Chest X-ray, AP view. Patient: 59 years old, sex M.
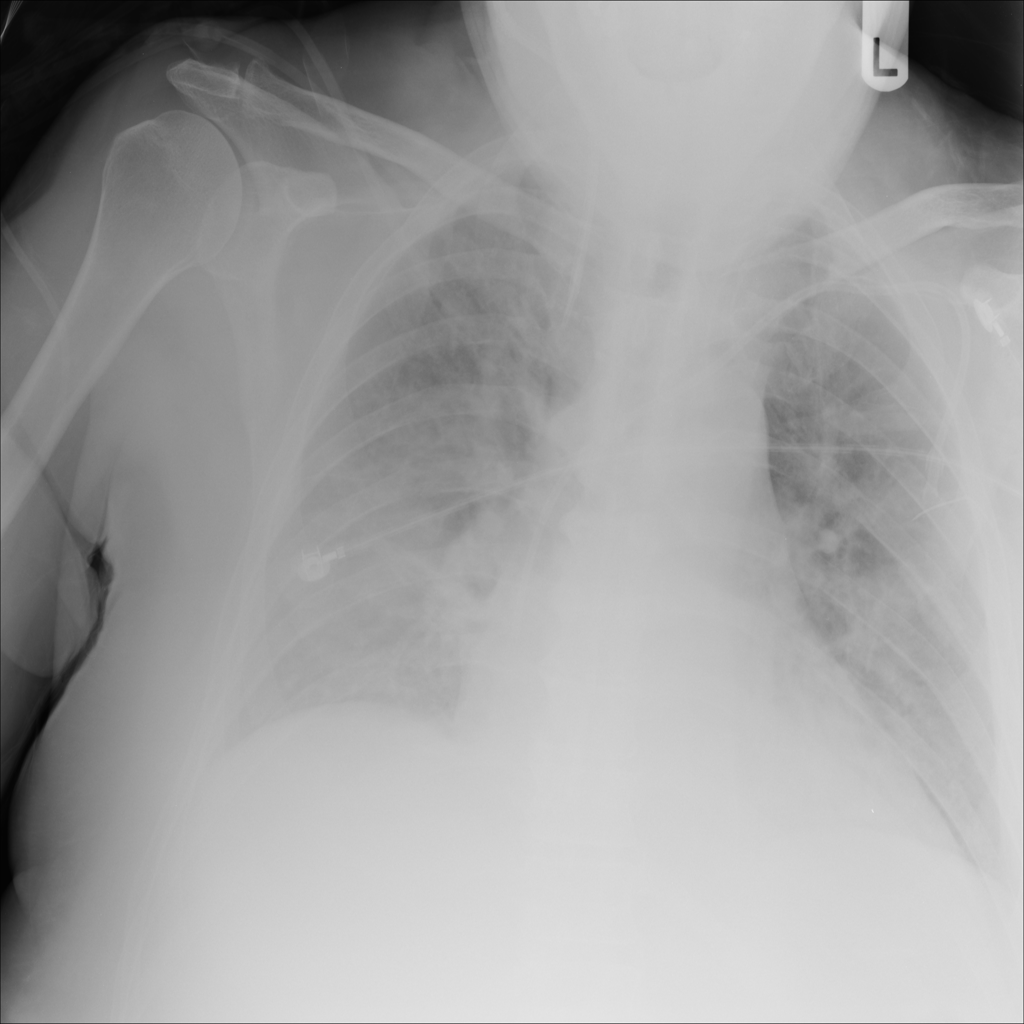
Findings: Effusion